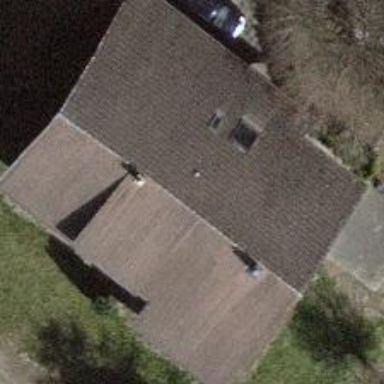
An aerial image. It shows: Simple and straightforward house.